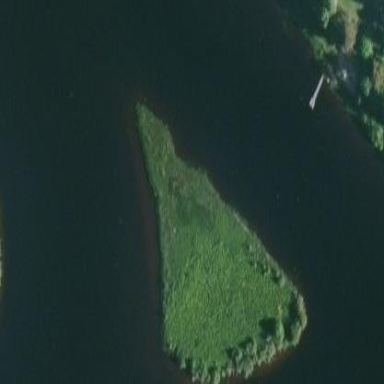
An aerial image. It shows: Islet covered with scrub vegetation.